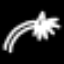
Label: palm tree